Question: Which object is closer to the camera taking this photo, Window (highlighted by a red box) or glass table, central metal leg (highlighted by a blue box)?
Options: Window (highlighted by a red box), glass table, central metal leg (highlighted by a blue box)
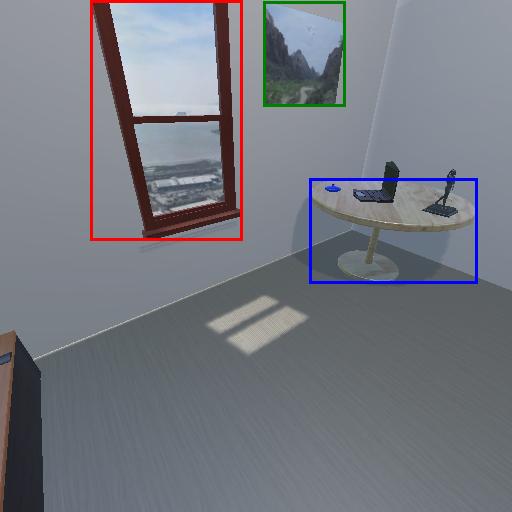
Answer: Window (highlighted by a red box)